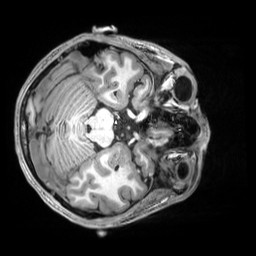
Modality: T1w
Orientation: axial
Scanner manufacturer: siemens
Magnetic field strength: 3 T
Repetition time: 2.5 s
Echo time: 0.00343 s